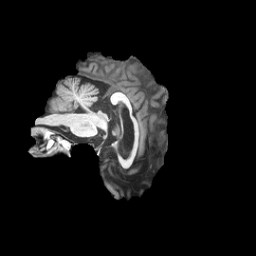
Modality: T1w
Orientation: sagittal
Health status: healthy